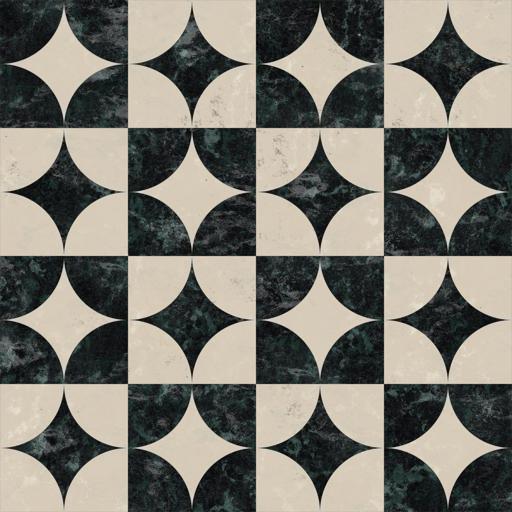
Tags: floor marble stone tiled tiles tiling